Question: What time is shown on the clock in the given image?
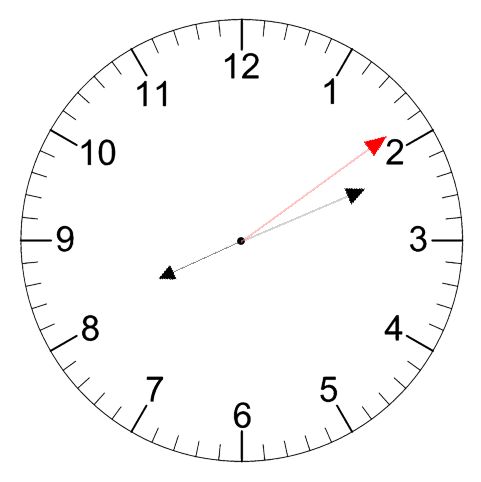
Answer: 08:11:09